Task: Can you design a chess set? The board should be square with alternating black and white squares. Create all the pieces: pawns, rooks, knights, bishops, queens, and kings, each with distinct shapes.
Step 2861:
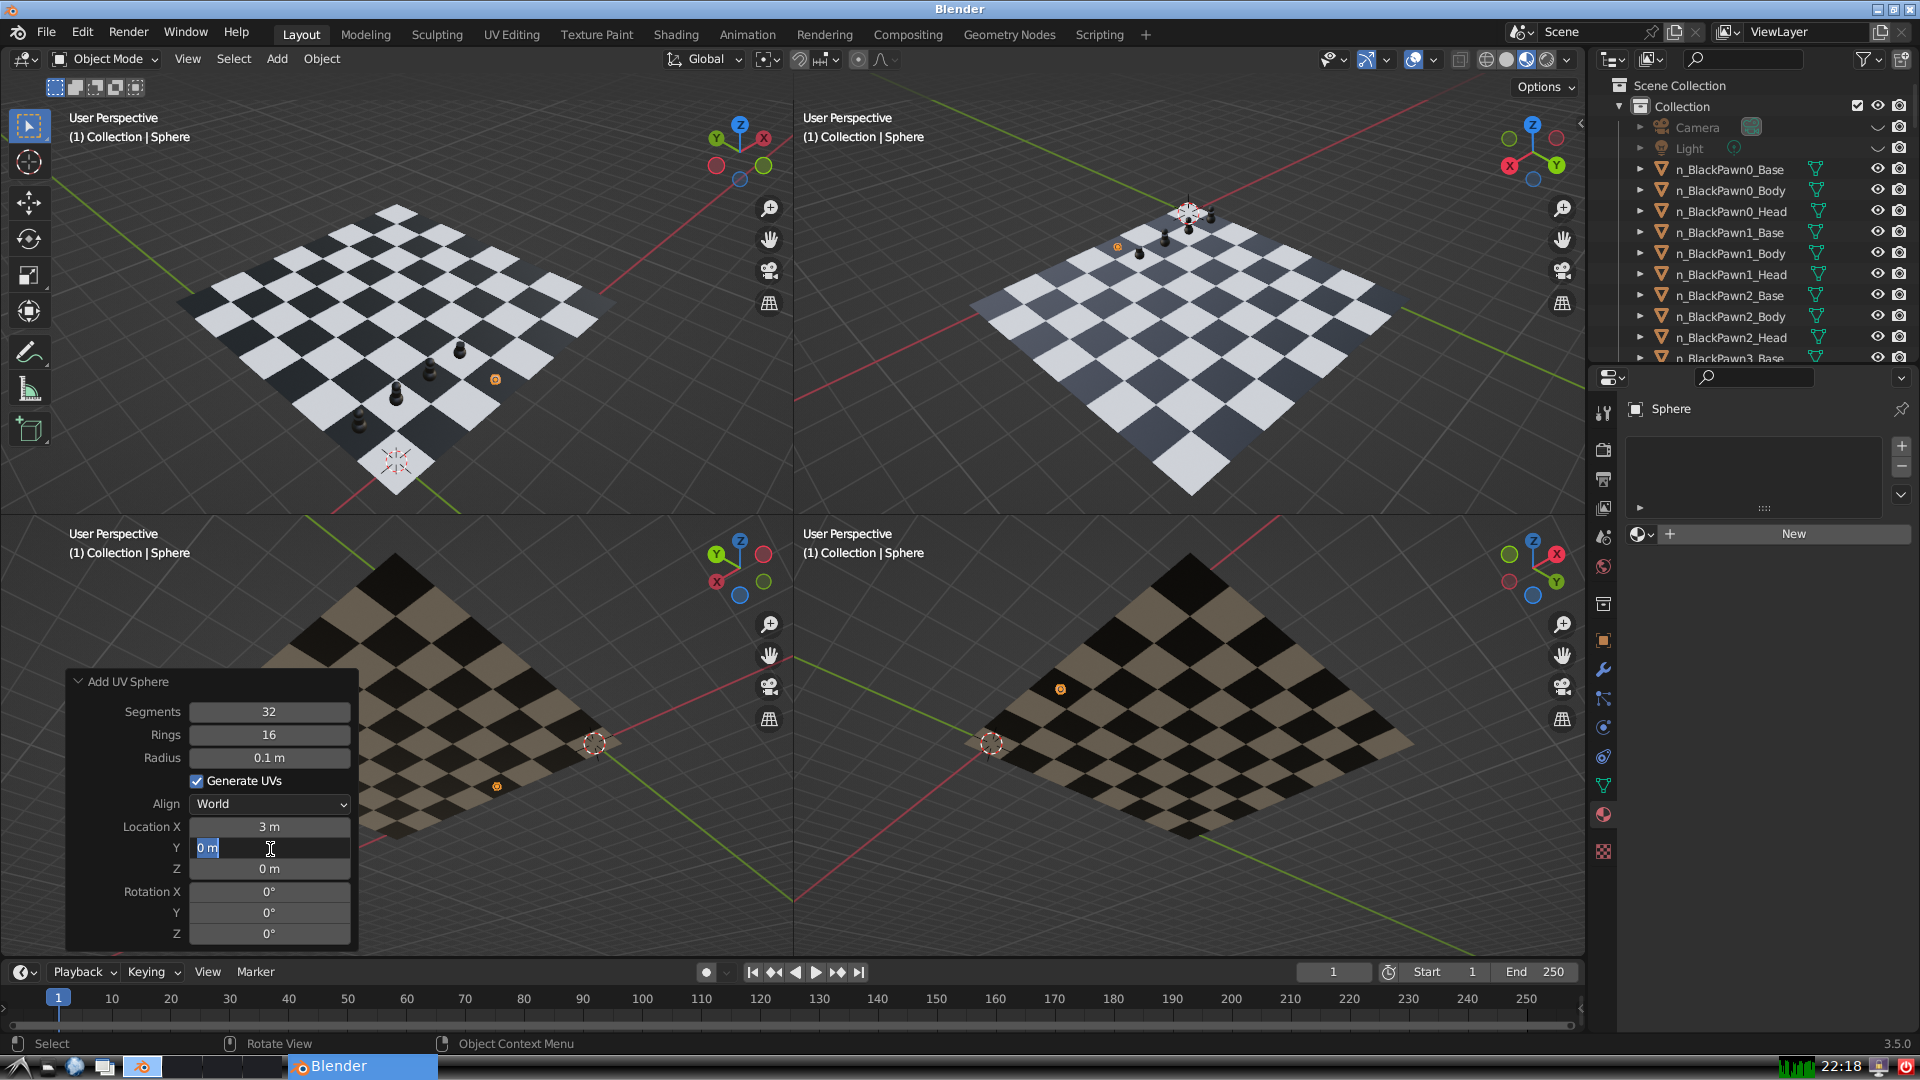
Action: input_text: 1.0